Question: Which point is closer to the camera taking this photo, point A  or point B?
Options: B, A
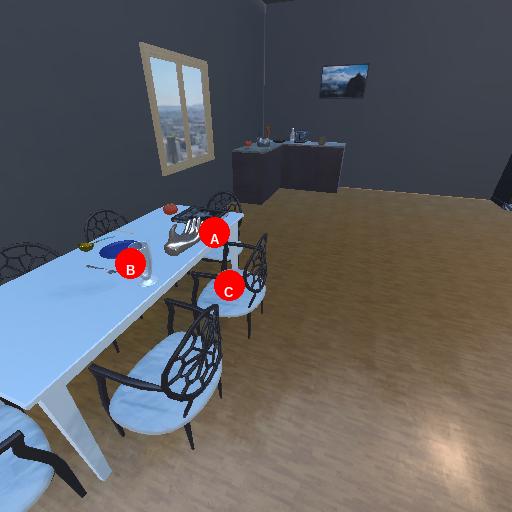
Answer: B